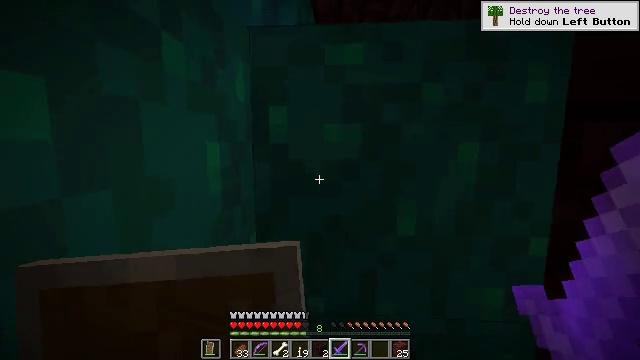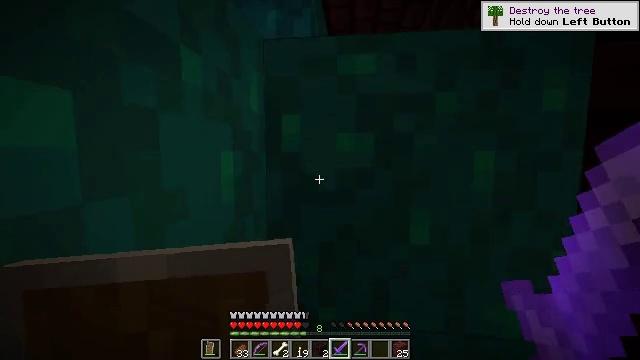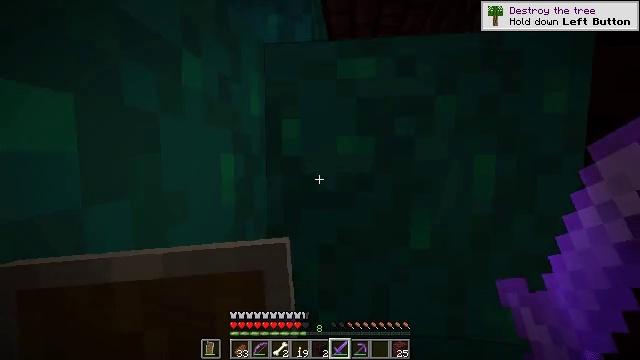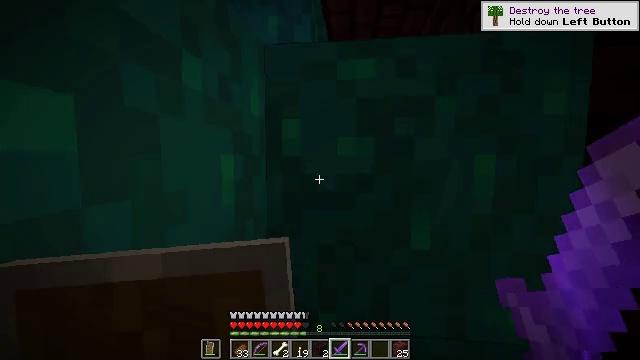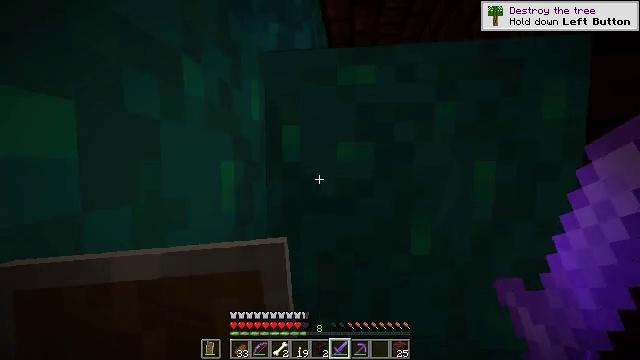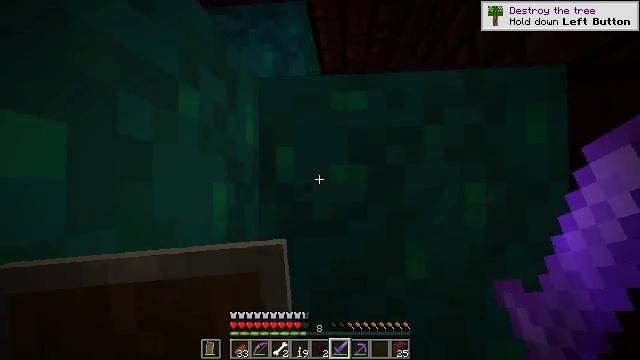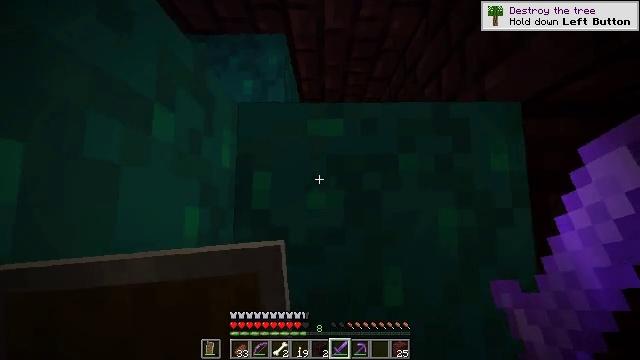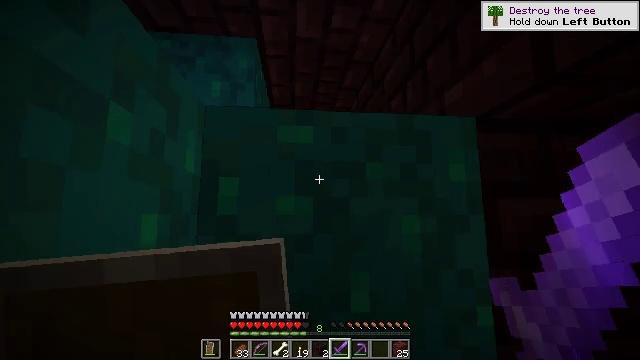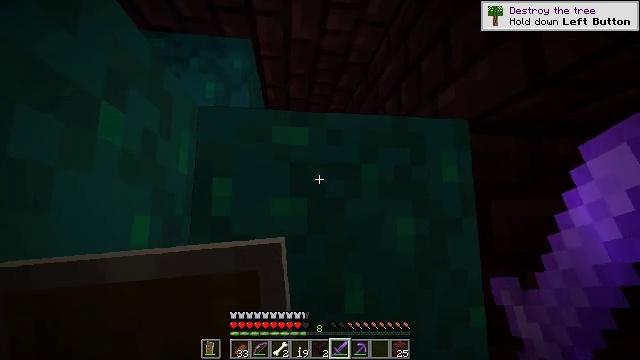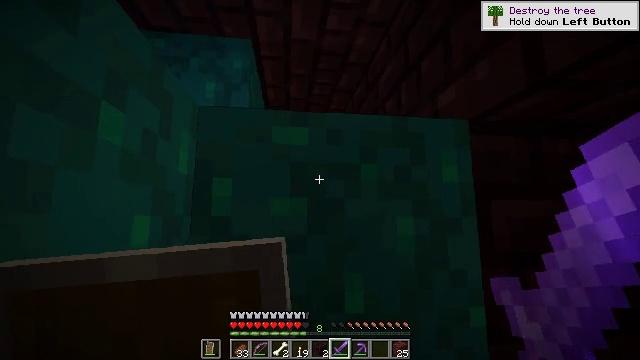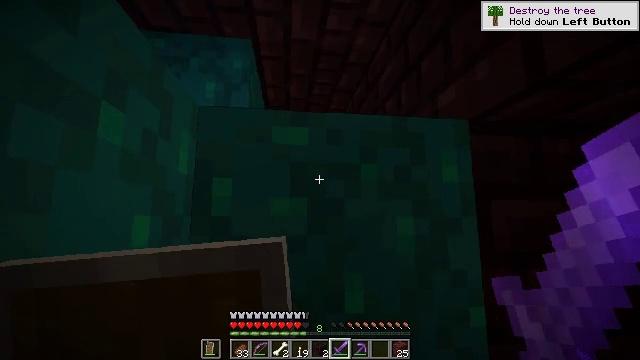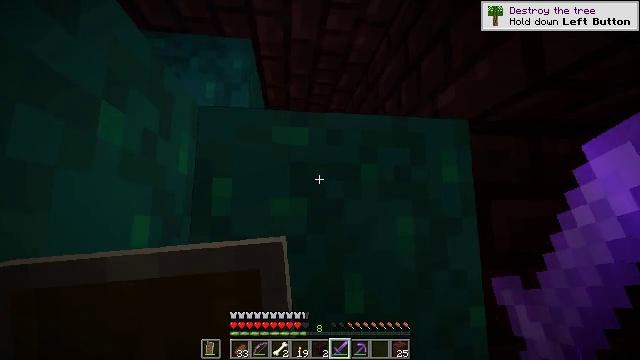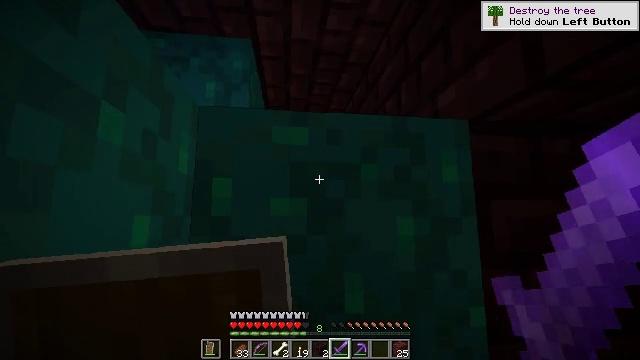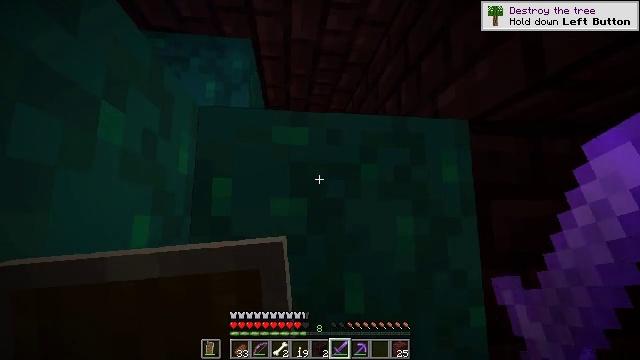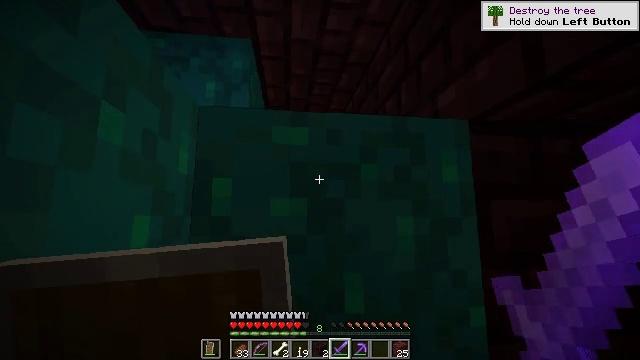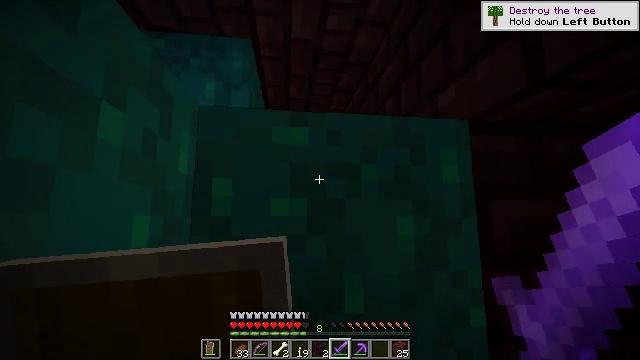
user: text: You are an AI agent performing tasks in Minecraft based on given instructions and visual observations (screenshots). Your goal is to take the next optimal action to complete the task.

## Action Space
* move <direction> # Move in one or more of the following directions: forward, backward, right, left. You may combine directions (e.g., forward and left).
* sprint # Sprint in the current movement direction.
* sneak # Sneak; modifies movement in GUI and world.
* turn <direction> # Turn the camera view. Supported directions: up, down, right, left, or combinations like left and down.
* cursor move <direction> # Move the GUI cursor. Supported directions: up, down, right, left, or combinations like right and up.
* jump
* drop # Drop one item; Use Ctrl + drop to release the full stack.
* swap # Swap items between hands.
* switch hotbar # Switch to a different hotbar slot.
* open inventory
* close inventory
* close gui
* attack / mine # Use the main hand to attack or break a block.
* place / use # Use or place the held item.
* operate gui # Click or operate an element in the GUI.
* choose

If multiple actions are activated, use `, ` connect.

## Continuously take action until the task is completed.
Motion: motion action
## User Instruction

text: Attack the warped wart block to obtain it.
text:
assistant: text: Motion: turn left and up
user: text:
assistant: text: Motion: no_op
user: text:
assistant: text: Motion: no_op
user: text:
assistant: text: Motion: turn up
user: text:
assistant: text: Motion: turn right and up
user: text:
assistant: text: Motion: turn right and up
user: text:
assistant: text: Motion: turn right and up
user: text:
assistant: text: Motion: turn right
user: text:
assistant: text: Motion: no_op
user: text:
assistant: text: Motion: no_op
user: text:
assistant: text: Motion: no_op
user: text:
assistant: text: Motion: no_op
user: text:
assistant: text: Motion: no_op
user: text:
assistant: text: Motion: no_op
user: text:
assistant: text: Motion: no_op
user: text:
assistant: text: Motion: no_op
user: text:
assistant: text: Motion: no_op
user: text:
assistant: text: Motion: no_op
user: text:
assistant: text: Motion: no_op
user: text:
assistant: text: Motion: no_op
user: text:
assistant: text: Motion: turn left and down
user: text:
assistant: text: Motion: turn left and down
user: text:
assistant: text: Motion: turn right and down, attack / mine
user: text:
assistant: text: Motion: attack / mine
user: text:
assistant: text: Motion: attack / mine
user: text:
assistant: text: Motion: attack / mine
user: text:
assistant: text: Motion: attack / mine
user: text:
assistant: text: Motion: attack / mine
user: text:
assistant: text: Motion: attack / mine
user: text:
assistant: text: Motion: attack / mine